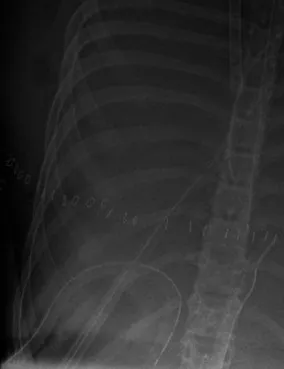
Intraoperative x-ray chest showed an ARDS syndrome.
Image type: radiology (x_ray)